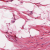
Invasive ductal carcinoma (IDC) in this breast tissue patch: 0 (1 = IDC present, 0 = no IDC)